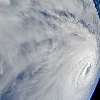
Label: cloud